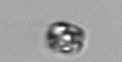
Label: Thalassiosira